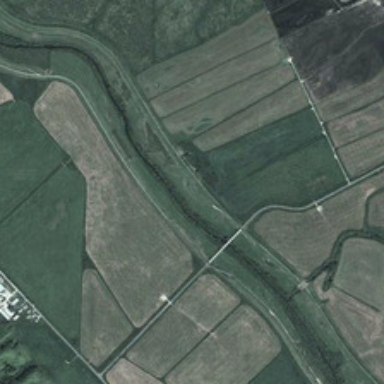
Many farmlands are in two sides of a small river .